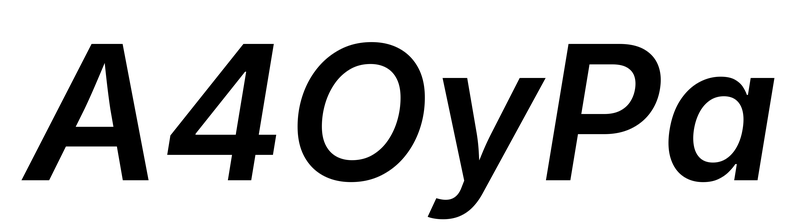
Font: Inter-Italic_SemiBold_Italic